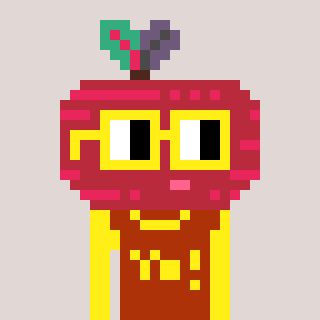
a pixel art character with square yellow glasses, a beet-shaped head and a hotbrown-colored body on a warm background